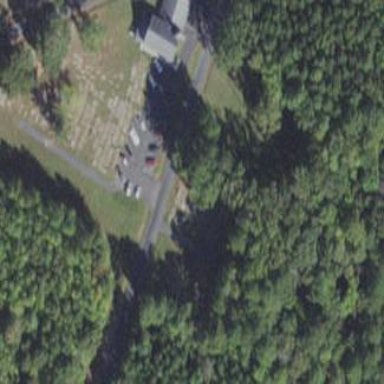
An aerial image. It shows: Grave yard.